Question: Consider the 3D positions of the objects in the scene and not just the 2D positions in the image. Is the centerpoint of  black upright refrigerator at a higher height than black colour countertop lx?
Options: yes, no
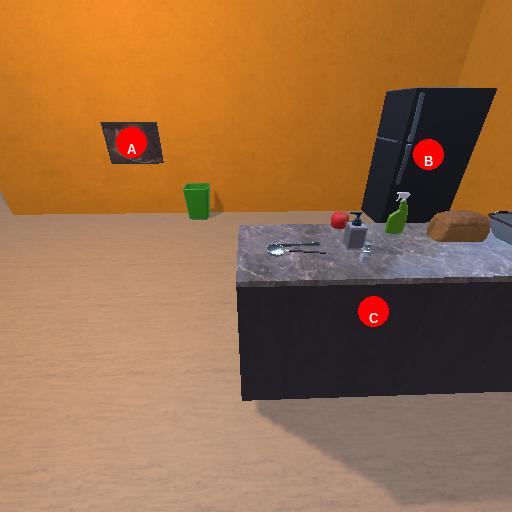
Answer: yes